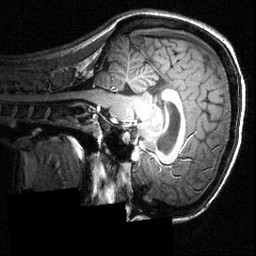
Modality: T1w
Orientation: sagittal
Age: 21
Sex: female
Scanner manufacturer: siemens
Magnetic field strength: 3.951 T
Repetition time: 1.5 s
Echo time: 0.00335 s